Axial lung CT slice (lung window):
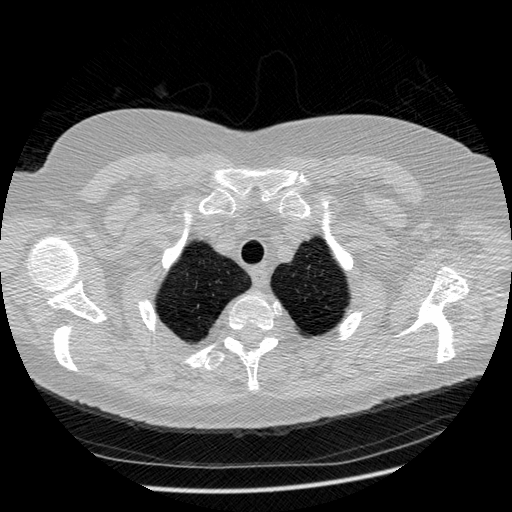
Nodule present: no